Interaction volume radius: 5 \u00c5
Interaction volume height: 15 \u00c5
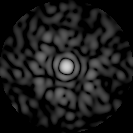
Disorder parameter: 0.8634